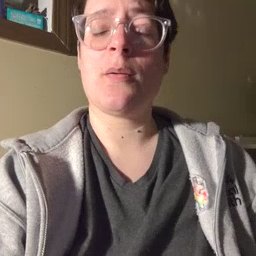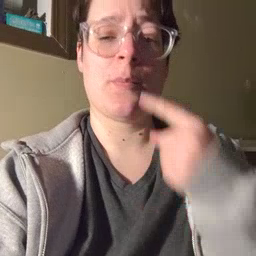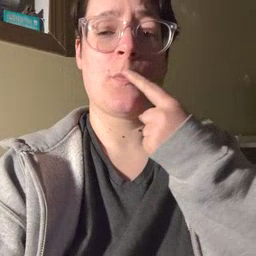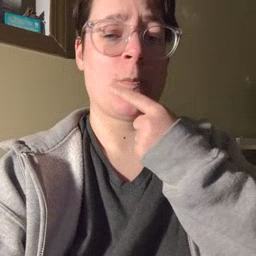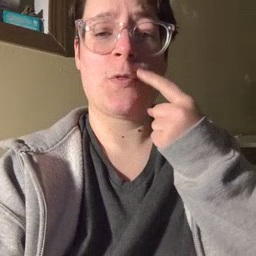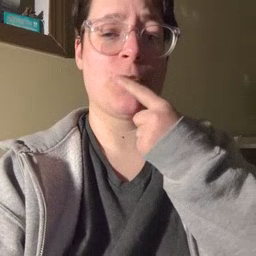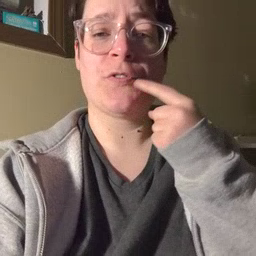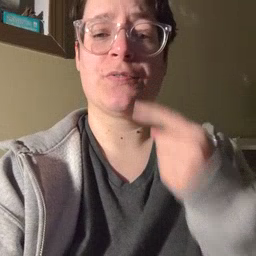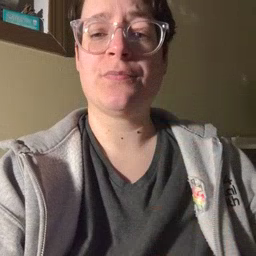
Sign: mouth